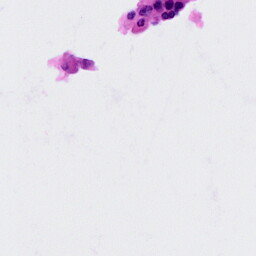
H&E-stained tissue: Cervix